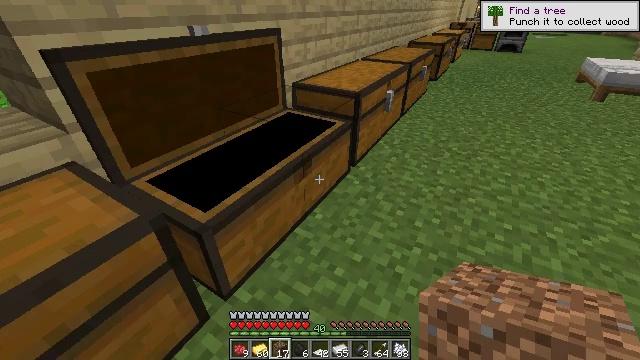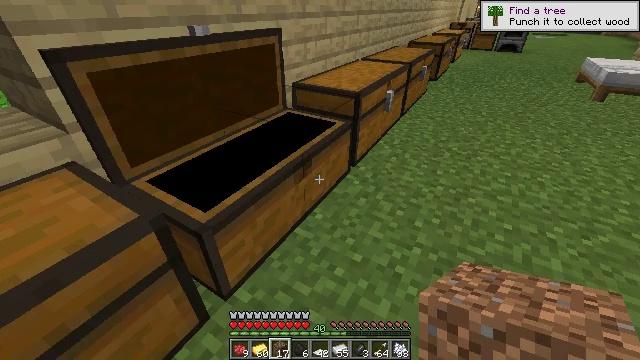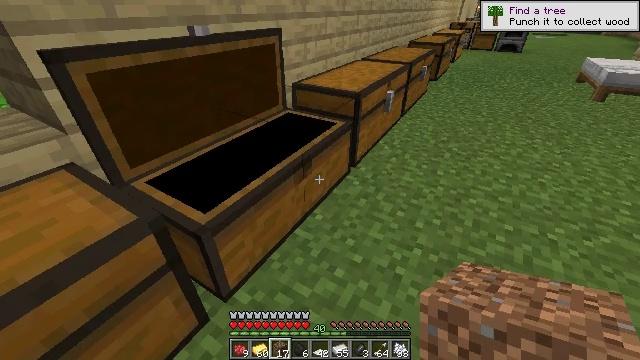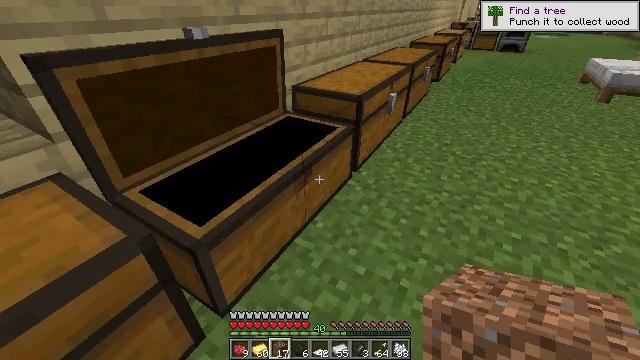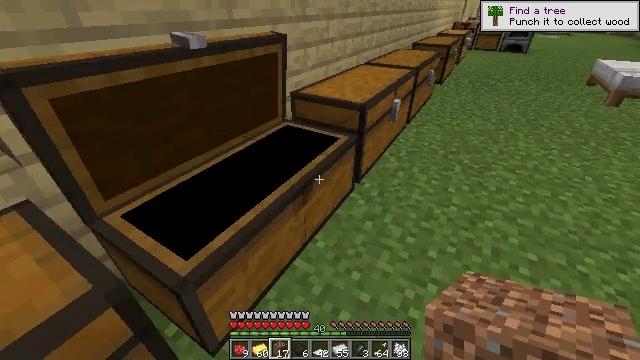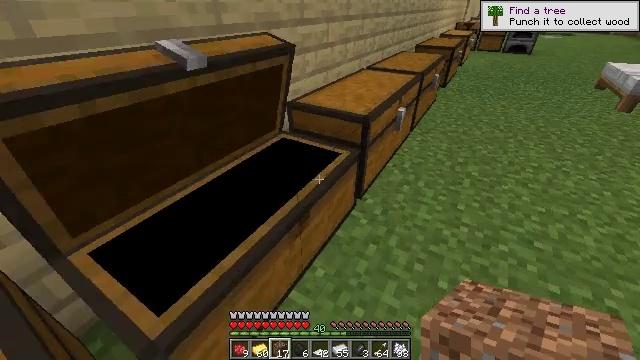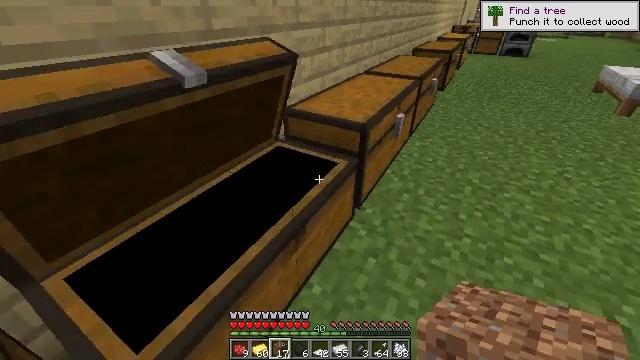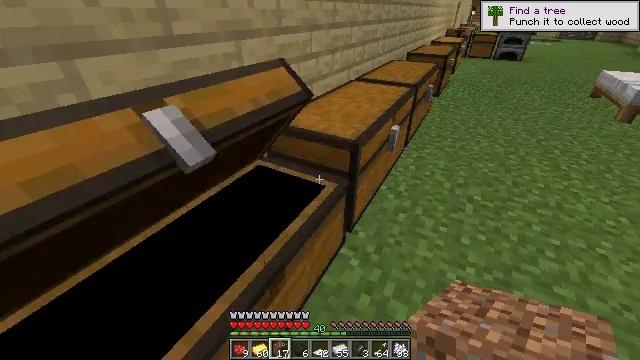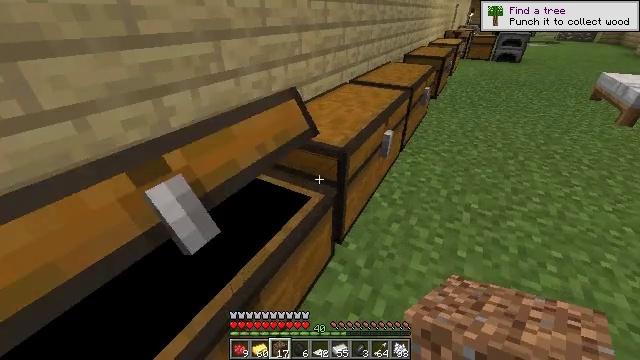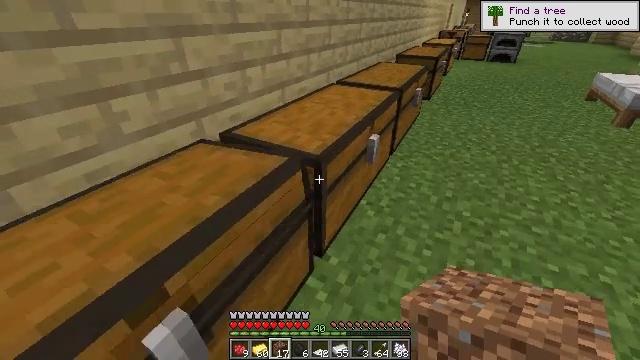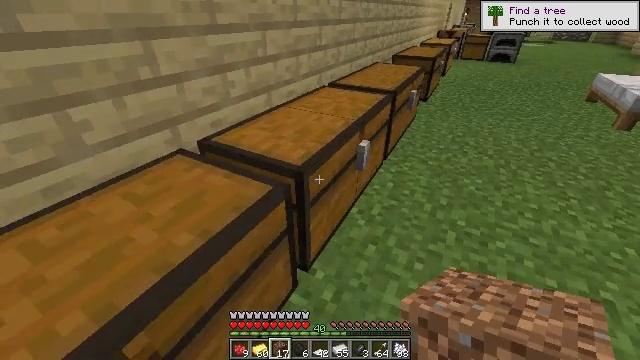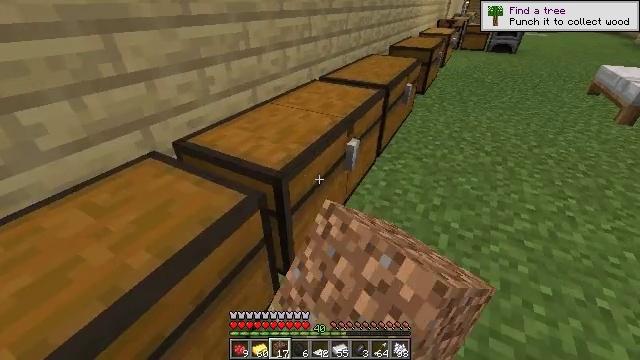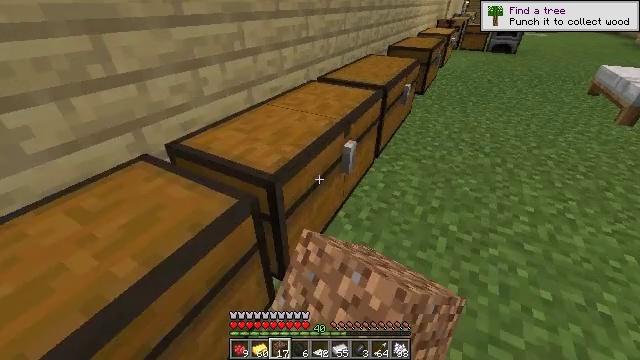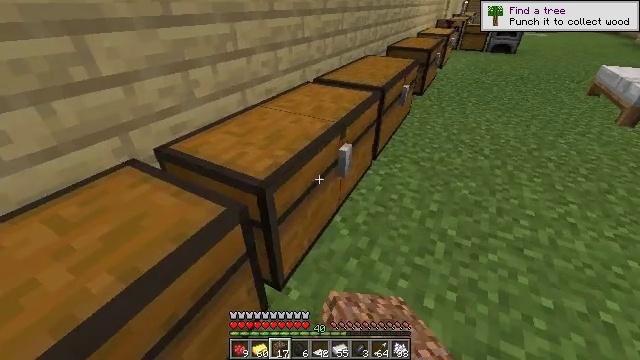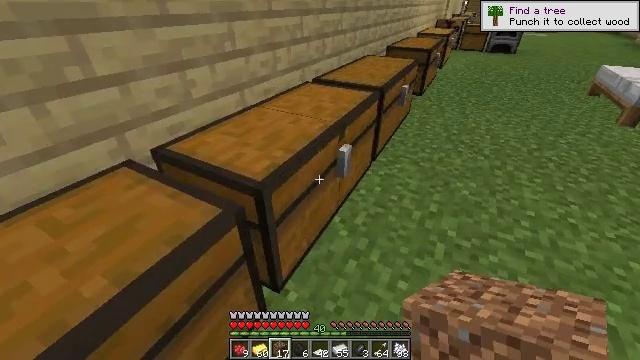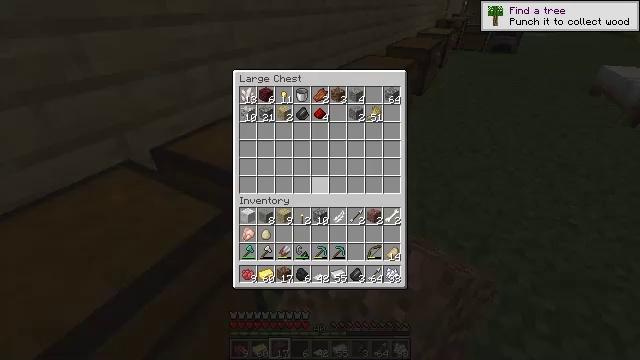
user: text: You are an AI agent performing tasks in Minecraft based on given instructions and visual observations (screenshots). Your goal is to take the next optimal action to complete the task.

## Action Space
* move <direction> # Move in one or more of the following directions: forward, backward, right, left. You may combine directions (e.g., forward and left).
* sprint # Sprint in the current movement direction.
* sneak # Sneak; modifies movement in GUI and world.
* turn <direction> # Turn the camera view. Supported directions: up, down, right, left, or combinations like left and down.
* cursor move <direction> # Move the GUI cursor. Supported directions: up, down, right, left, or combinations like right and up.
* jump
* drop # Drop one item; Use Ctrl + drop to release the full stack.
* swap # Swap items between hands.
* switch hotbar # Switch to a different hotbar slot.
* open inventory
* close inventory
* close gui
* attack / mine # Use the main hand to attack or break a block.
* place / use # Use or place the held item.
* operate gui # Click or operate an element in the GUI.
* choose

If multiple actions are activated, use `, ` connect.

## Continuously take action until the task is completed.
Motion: motion action
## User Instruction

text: Transform gold ingots into a gold block at the crafting table.
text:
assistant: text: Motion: no_op
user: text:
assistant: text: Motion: move forward
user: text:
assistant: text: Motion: move forward
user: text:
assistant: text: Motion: move forward
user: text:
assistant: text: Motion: move forward
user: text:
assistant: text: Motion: move forward
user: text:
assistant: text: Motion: move forward and move right, turn right
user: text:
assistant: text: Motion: move forward and move right
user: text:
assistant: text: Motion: move forward and move right
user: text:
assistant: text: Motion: move forward and move right, use / place
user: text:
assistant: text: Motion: turn down, use / place
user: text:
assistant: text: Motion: use / place
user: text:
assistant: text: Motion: use / place
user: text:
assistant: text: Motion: use / place
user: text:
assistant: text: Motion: choose
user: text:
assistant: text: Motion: no_op
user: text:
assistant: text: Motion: no_op
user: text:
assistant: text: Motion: no_op
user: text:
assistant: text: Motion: no_op
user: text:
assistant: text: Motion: no_op
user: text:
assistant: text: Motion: no_op
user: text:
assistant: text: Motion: no_op
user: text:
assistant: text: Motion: no_op
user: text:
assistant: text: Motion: no_op
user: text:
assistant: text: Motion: no_op
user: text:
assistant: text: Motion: no_op
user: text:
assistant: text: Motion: no_op
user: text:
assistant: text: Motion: no_op
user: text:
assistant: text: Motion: no_op
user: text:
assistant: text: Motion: no_op